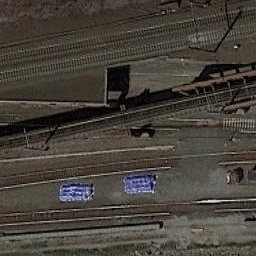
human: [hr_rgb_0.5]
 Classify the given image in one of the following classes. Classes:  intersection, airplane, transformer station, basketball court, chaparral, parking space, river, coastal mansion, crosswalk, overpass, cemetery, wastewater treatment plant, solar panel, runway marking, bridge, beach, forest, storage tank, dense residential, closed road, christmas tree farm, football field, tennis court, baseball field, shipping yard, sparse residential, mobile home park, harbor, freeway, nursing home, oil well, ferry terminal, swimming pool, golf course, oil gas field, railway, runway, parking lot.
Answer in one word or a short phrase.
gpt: railway